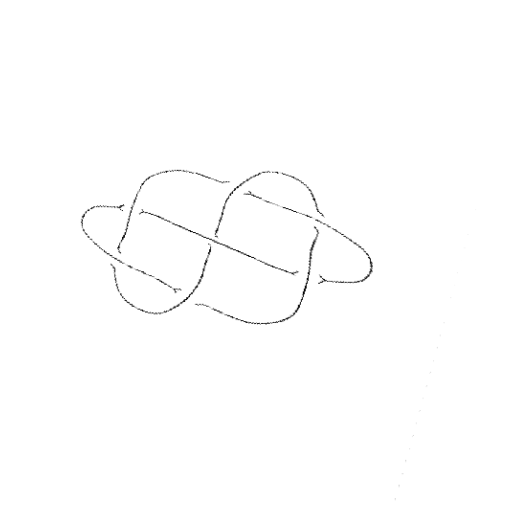
Crossing number: 7